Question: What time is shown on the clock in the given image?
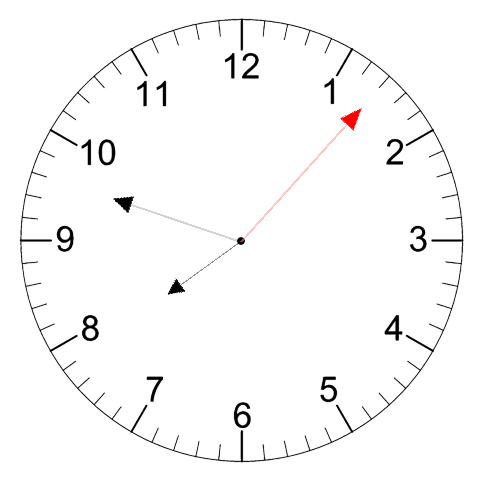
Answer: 07:48:07